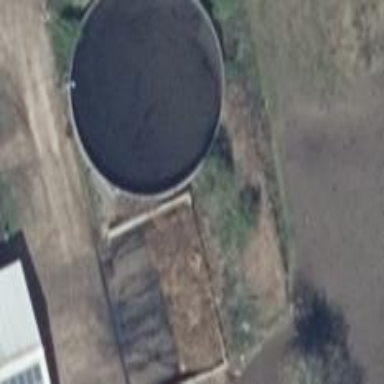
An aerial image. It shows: Silo building.